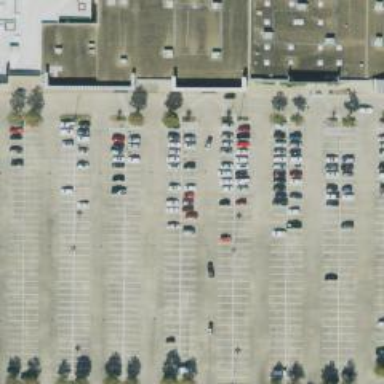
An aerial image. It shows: Parking space.